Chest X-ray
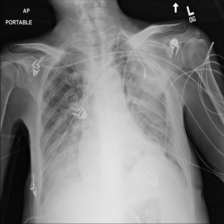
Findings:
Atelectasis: negative
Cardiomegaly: negative
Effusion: positive
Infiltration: negative
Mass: negative
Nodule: negative
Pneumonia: negative
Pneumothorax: negative
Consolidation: negative
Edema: negative
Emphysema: negative
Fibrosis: negative
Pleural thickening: negative
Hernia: negative